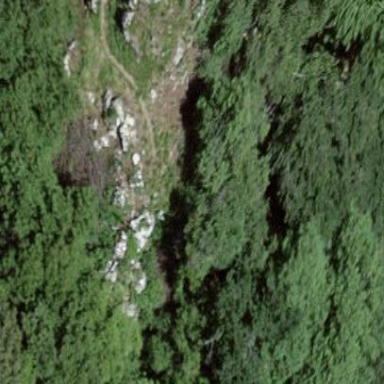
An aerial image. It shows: Landscape of bare rock.